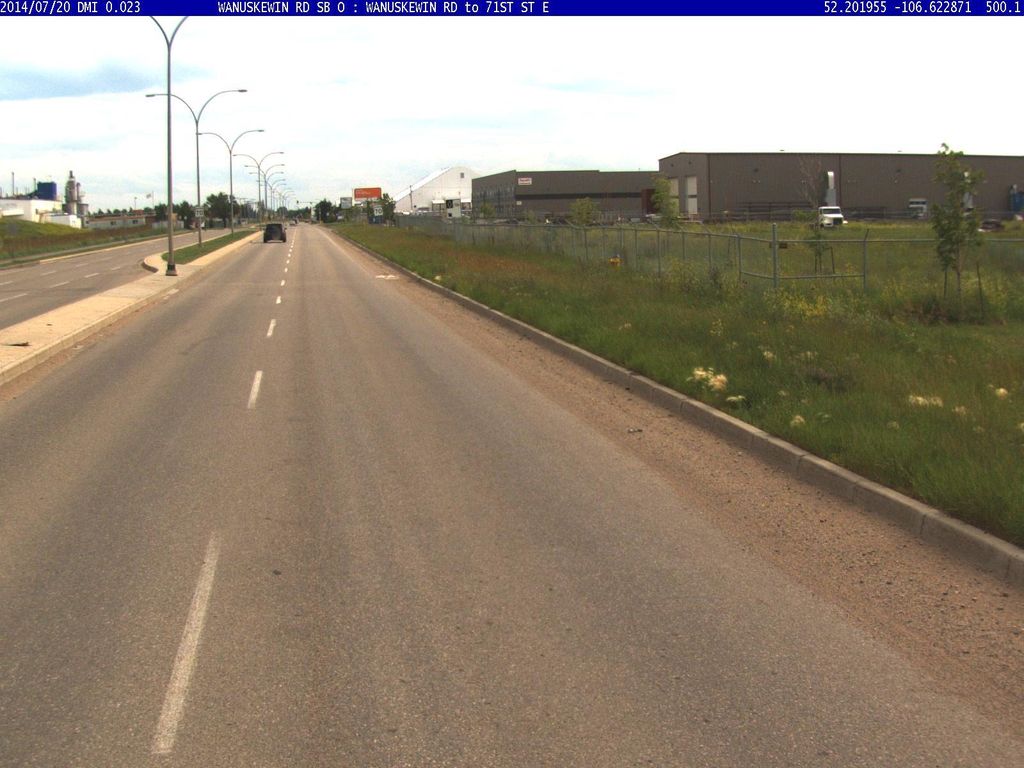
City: saskatoon